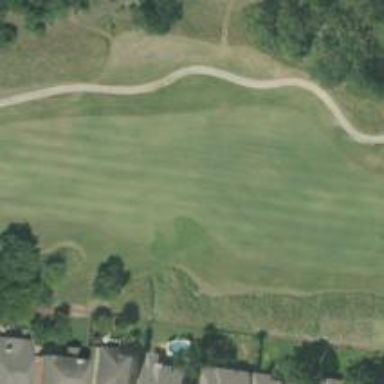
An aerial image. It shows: Golf hole.